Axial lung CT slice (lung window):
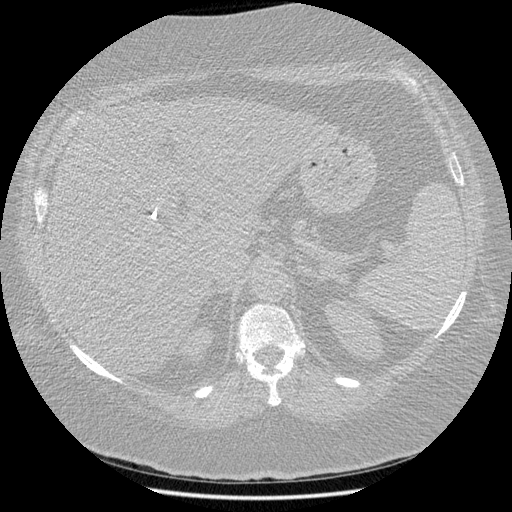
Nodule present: no